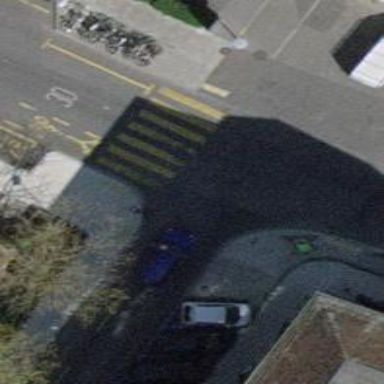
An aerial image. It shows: Unmarked road crossing.